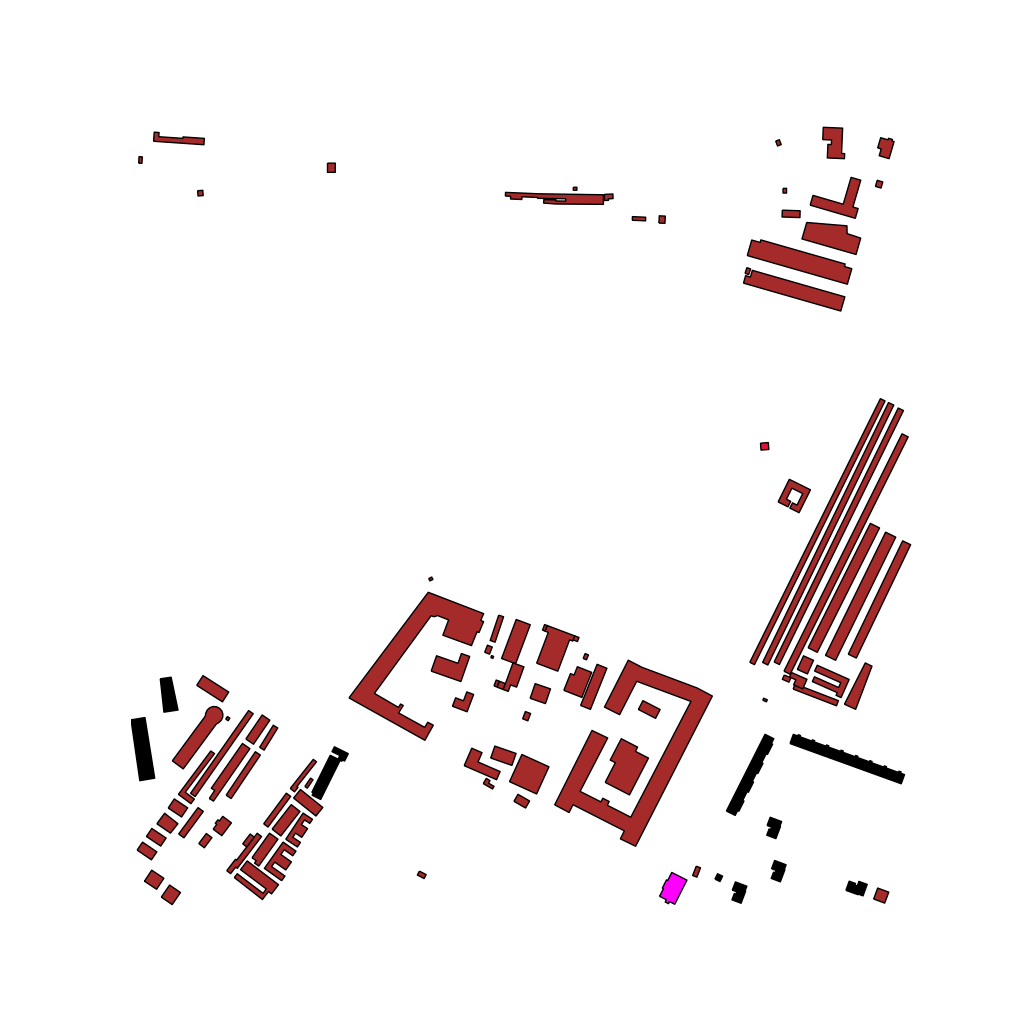
Tags: overhead vector_map, business, industrial, recreation, residential, special, modern, soviet, high_rise, individual_rise, low_rise, medium_rise, density_1, Building, Church, Facility, Police, 1.0 km²